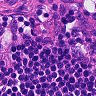
Metastatic tissue present: no